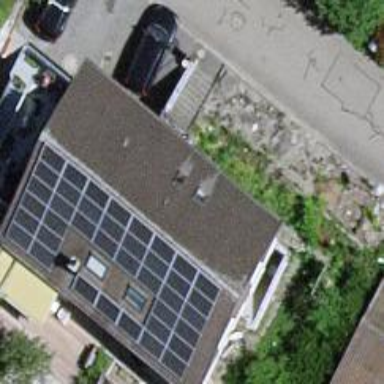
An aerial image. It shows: Solar power generator utilizing photovoltaic technology with solar photovoltaic panels.